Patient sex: F
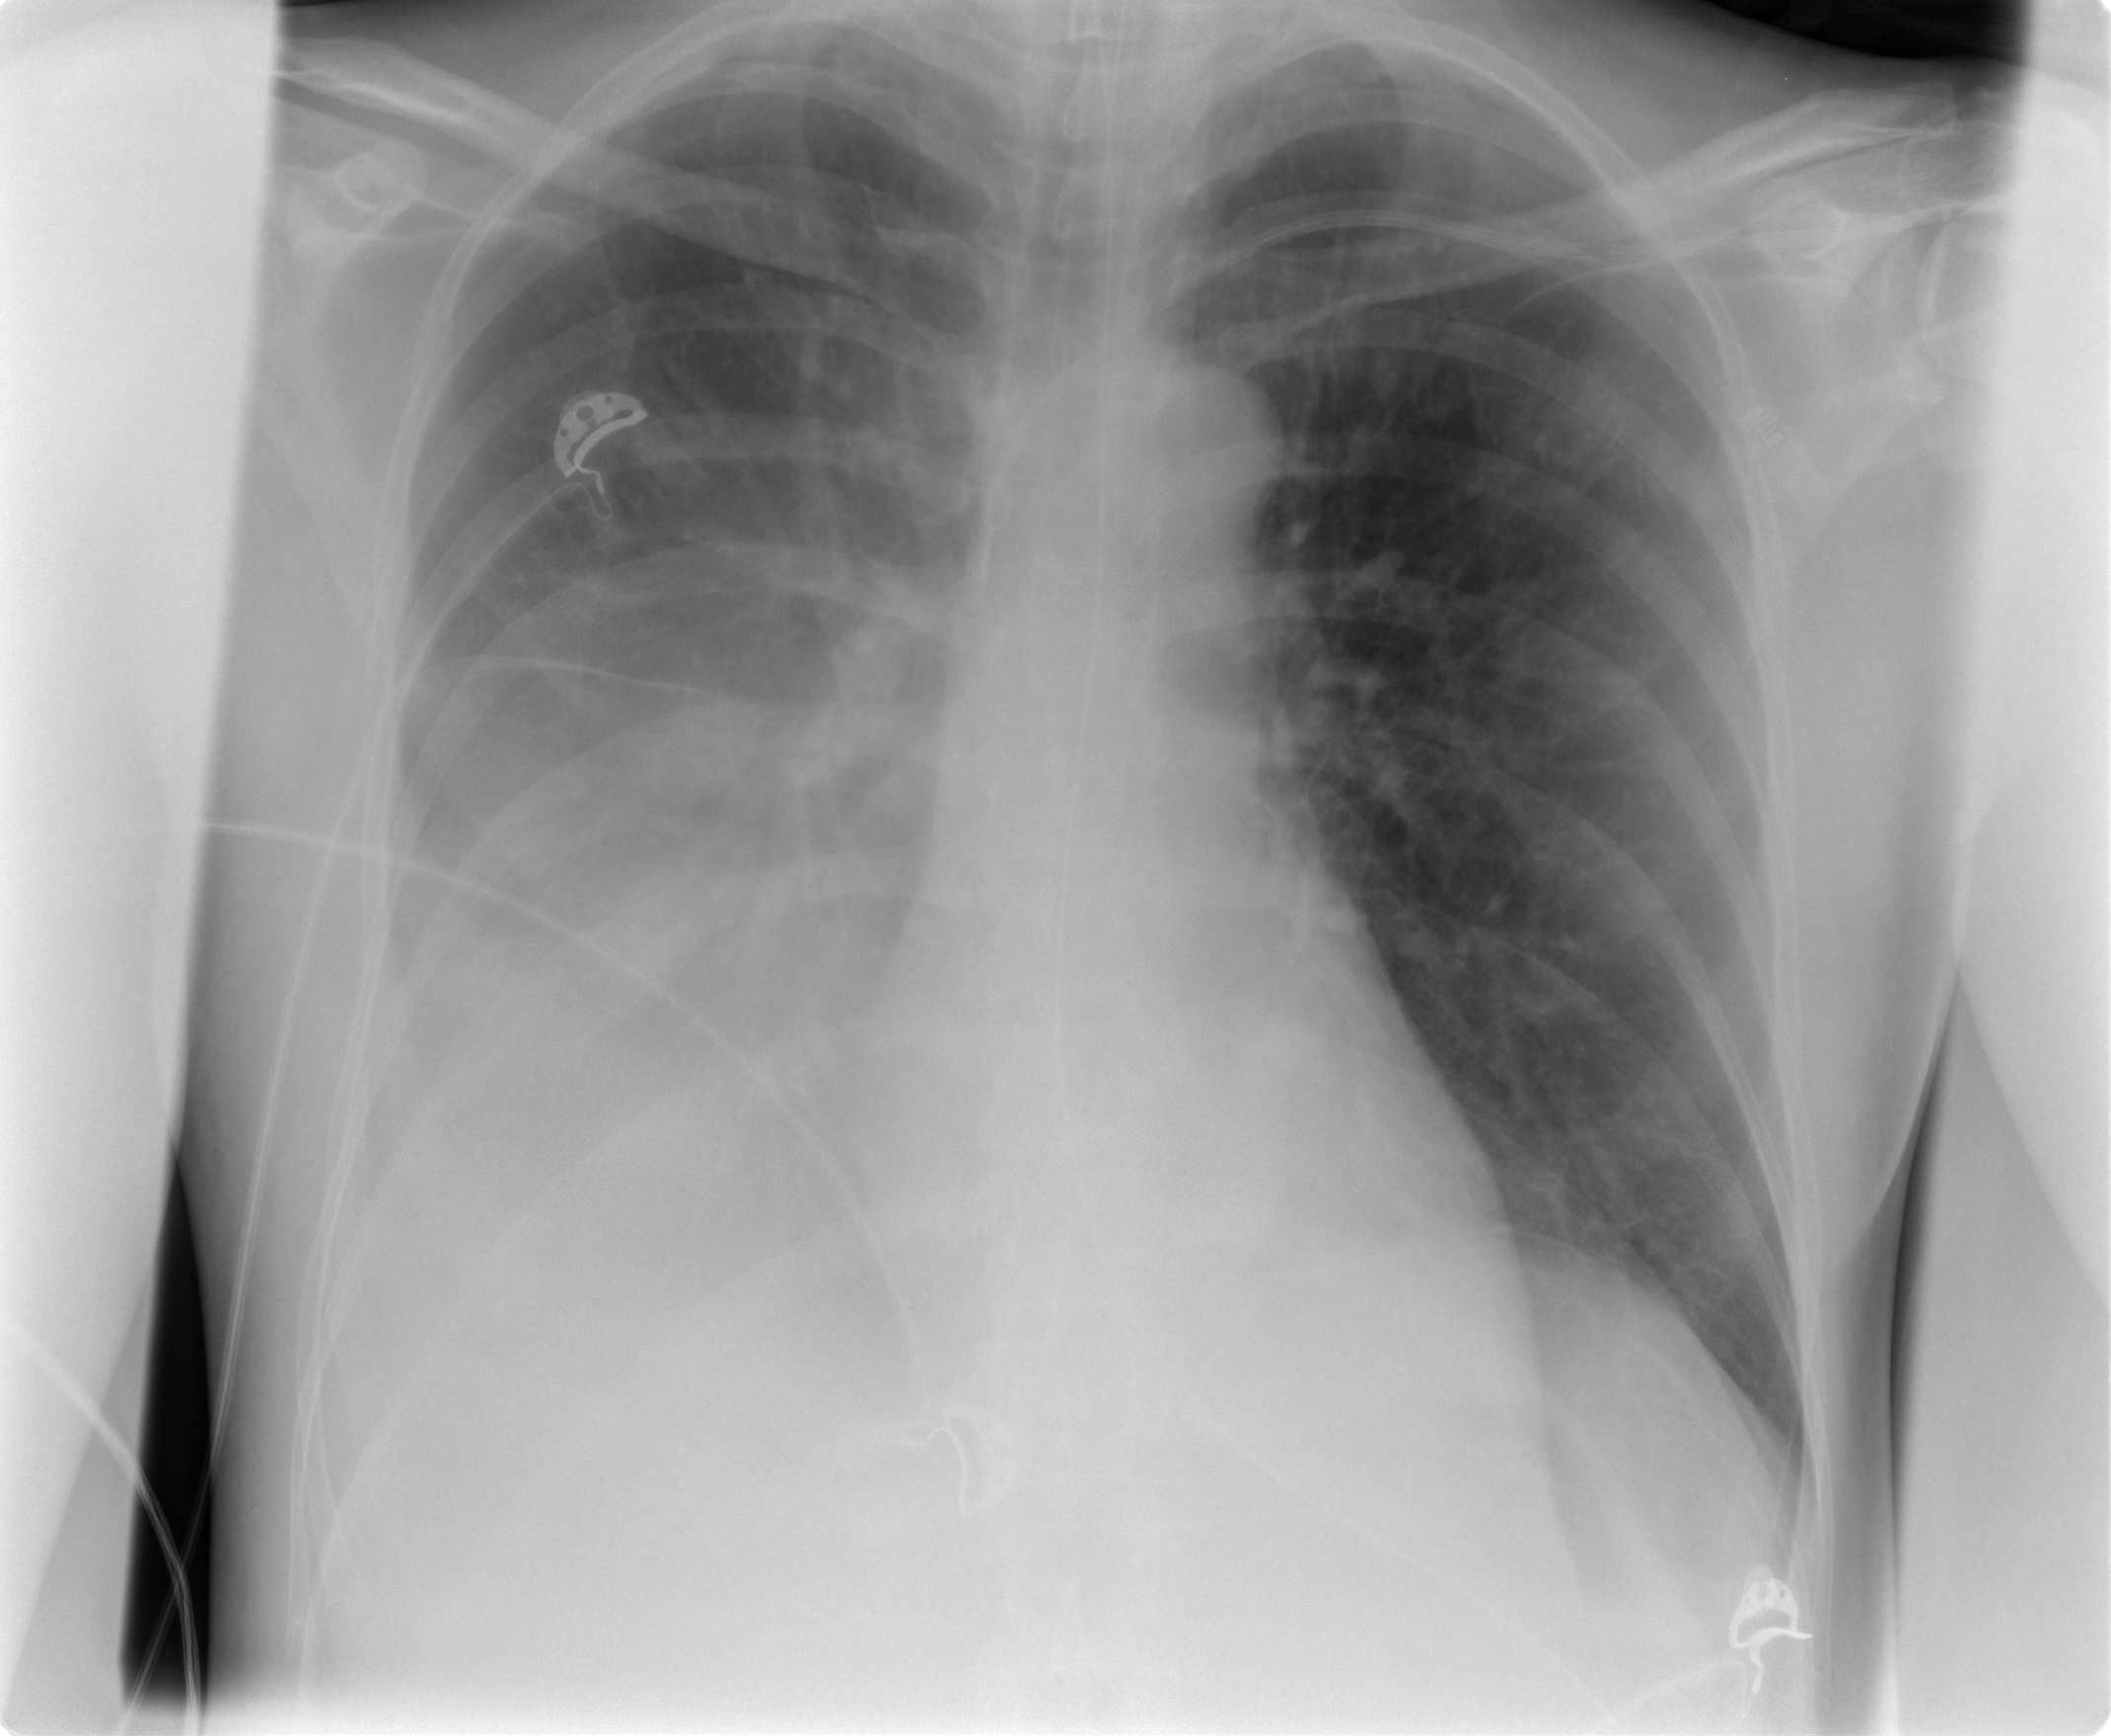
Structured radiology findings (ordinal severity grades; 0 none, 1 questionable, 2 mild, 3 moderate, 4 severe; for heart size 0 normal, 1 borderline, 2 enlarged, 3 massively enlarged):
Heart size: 0
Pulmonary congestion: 0
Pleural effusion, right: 3
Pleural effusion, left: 0
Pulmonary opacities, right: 2
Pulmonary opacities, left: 0
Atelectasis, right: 3
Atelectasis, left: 1